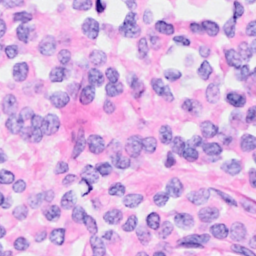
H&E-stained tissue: Breast